Question: I have an app ready for App Store which I've also distributed for test in TestFlight.
TestFlight is registering crashes, but when I want to see the reports, there is none! It used to work, but I cant seem to figure out why there is none.
My app is targeting iOS7, built in iOS8 SDK and I've updated TestFlight SDK and uploaded crash dSYM.

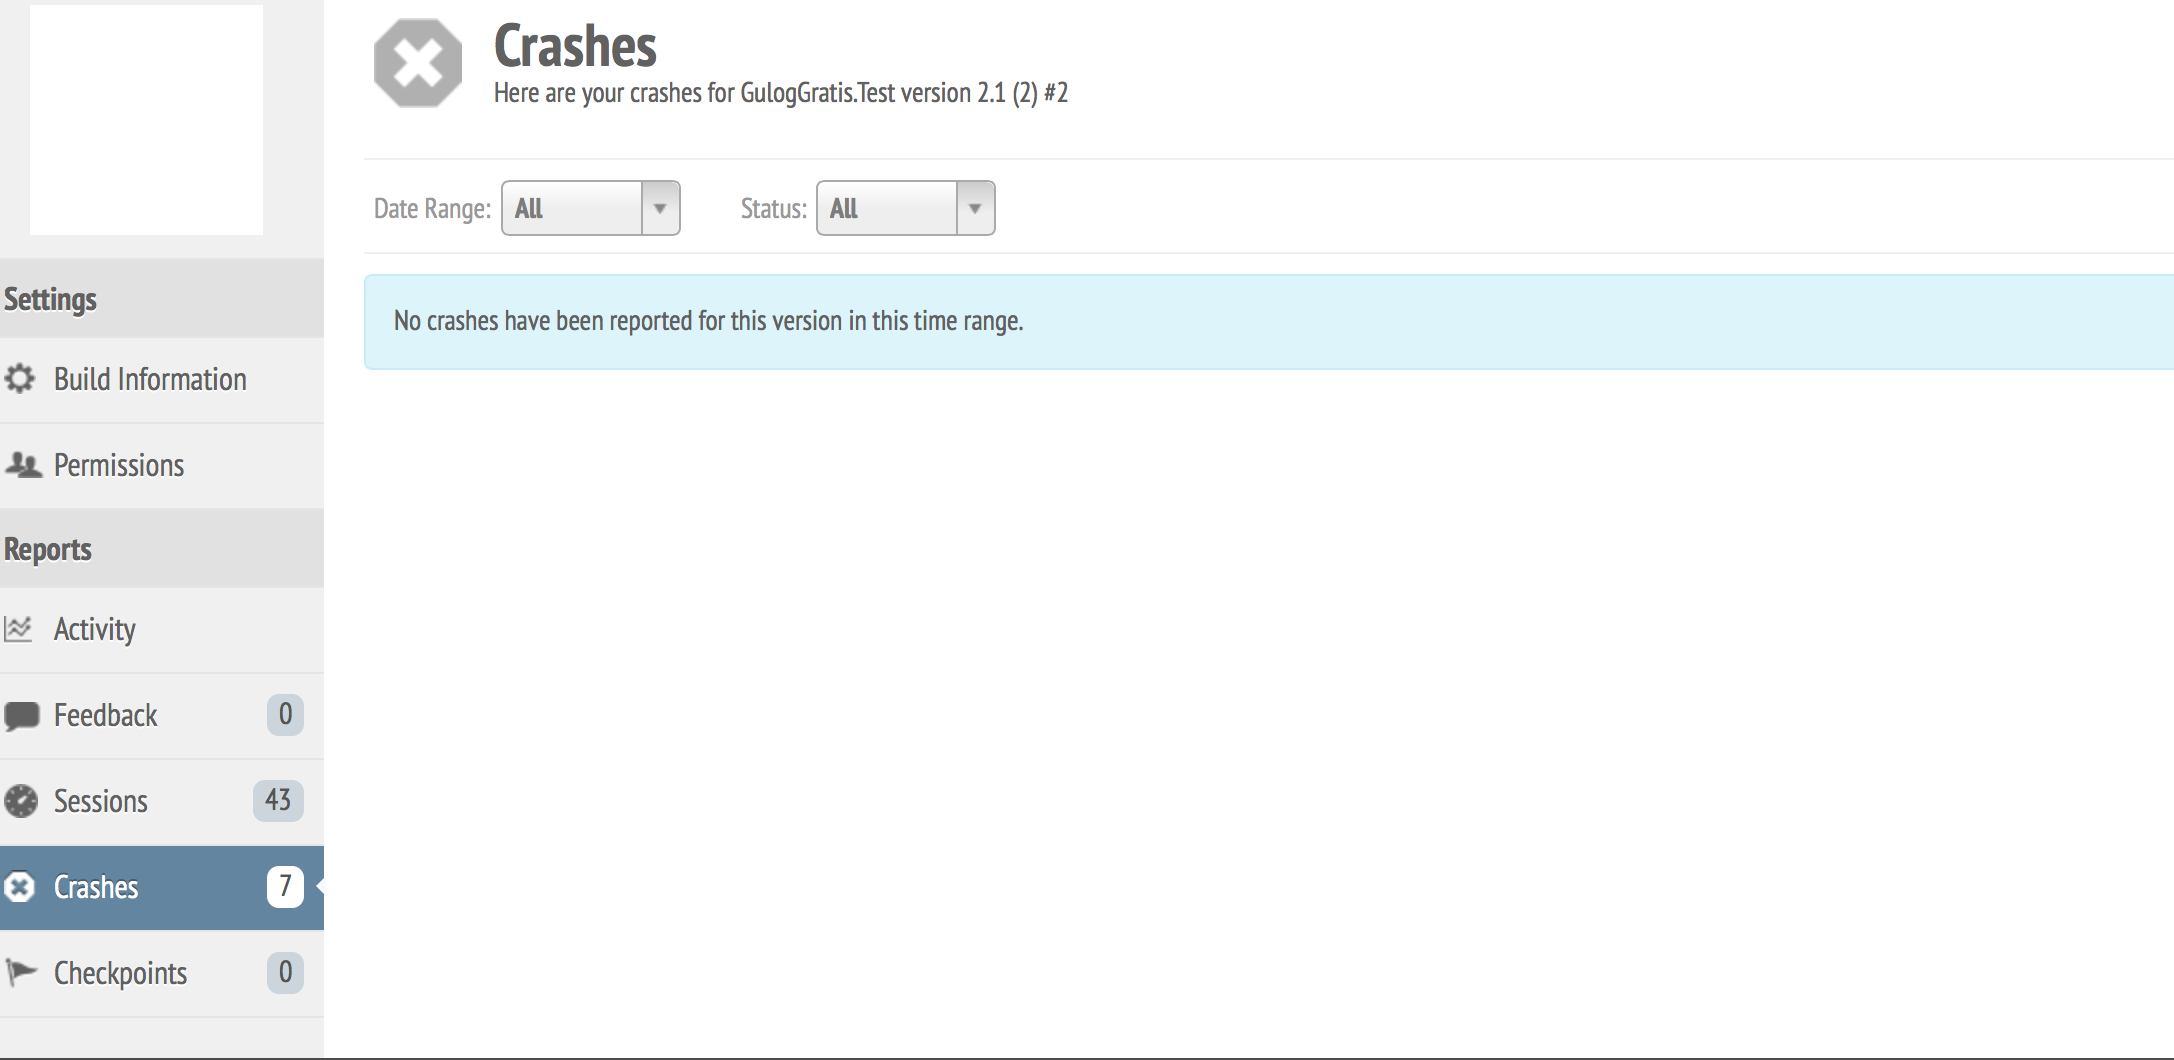
Answer: I'm assuming you're still on the old testflight like me. My crash reports have disappeared as well. I'm reading this as Apple starting to turn off the lights on the old one and push people to the iTunesConnect version. On my team we're looking at using Crashlytics for crash reporting and HockeyApp down the line for beta distribution.
P.S. I've also heard rumors on Twitter of apps being rejected because they include the TestFlightSDK in them. For now you can remove the sdk and still do the binary uploads. At least until Apple pulls the plug on that too.
Update: I just received an email from Apple that TestFlightApp.com will no longer be available after Feb. 26 2015.